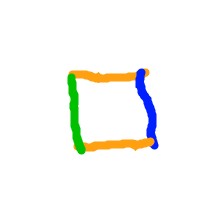
Shape: square